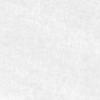
Label: no_change